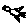
Label: bird